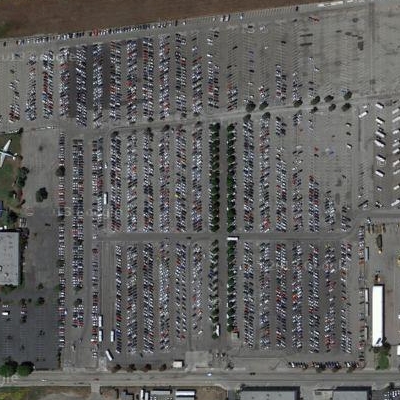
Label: gParking